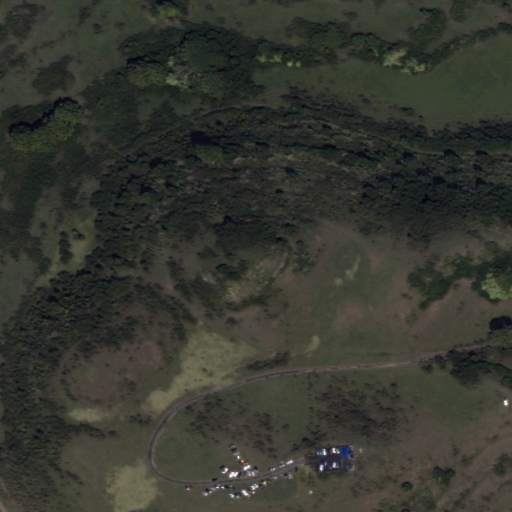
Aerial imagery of mountain in Hawaii named Pu‘uokahaula containing only unknown